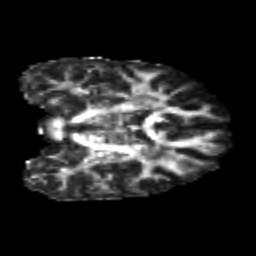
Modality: FA
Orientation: coronal
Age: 20
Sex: female
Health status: healthy
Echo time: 0.074 s